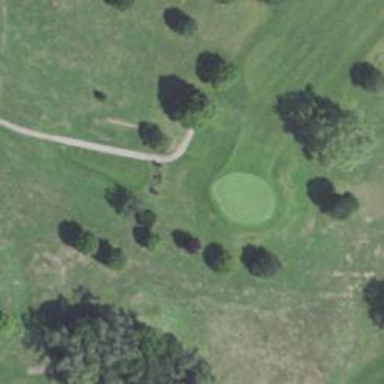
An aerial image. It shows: View of golf hole.